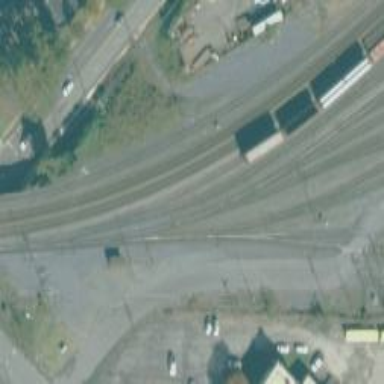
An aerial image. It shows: Railway track.